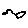
Label: bird